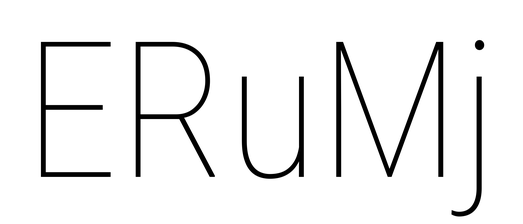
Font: Roboto_Condensed_Thin